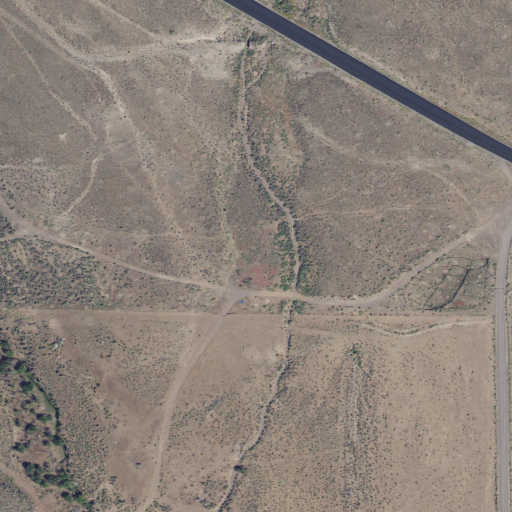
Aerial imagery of valley in Utah named Dog Flat Hollow containing shrub, low intensity development, medium intensity development, and open development